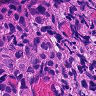
Metastatic tissue present: yes